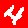
Digit: 4